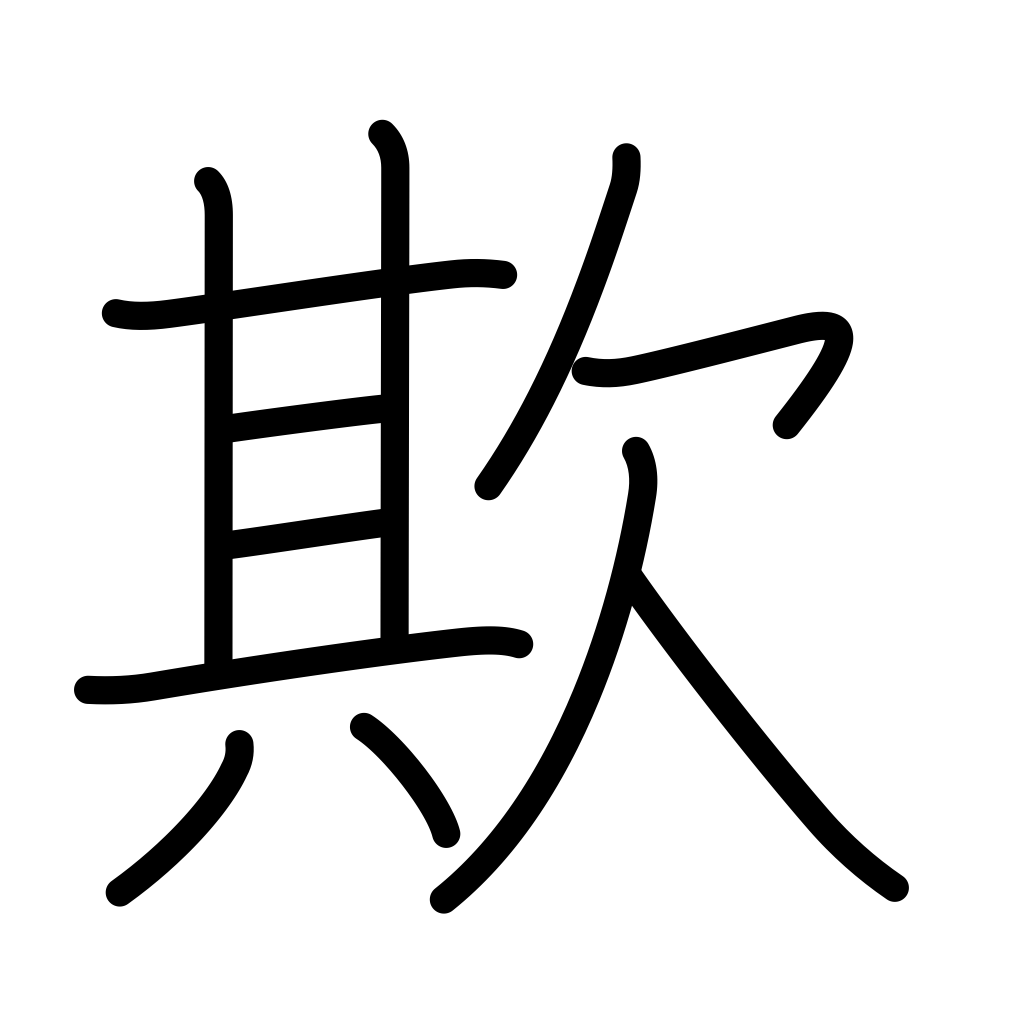
Meaning: deceit, cheat, delude